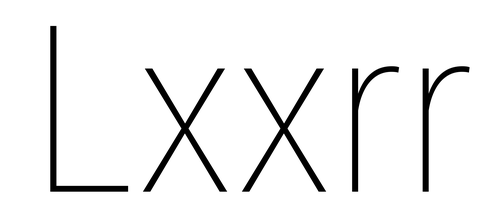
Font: Roboto_Condensed_Thin